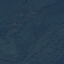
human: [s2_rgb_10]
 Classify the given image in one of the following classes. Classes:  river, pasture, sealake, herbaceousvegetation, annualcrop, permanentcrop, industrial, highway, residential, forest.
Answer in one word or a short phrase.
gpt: Forest